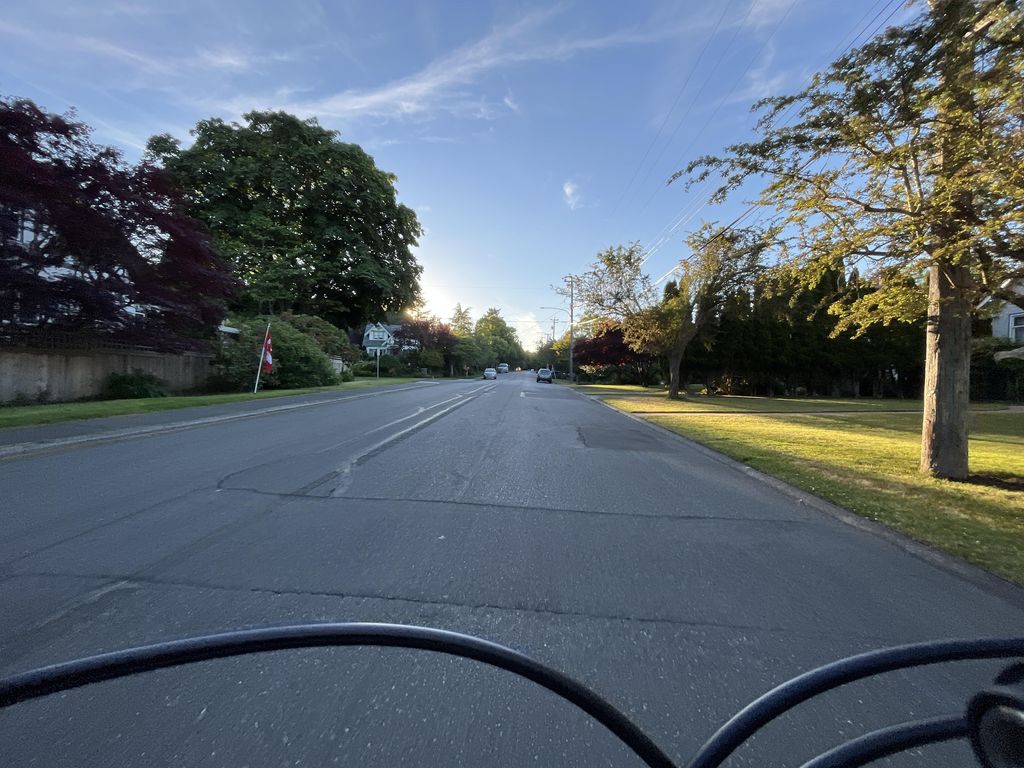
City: victoria